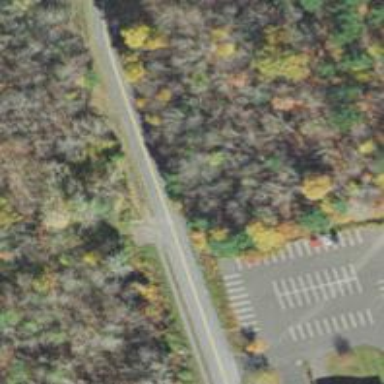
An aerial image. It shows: Footway crossing.